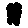
Label: sun